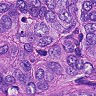
Metastatic tissue present: yes